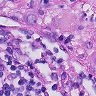
Metastatic tissue present: yes